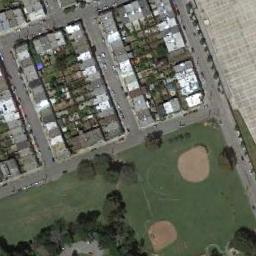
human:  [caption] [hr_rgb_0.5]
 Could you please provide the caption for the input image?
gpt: Two baseball diamonds on the lawn with some trees and the residential area beside .

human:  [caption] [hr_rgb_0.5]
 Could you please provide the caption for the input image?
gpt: There are two baseball diamonds in the middle of grass next to many buildings .

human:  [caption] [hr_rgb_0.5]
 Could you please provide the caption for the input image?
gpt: There are two baseball diamonds in the grass in the south of the houses .

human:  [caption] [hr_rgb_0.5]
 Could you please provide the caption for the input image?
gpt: The baseball field is surrounded by neat rows of small houses .

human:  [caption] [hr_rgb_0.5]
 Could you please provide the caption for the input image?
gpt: Many buildings are next to  the two baseball diamonds .